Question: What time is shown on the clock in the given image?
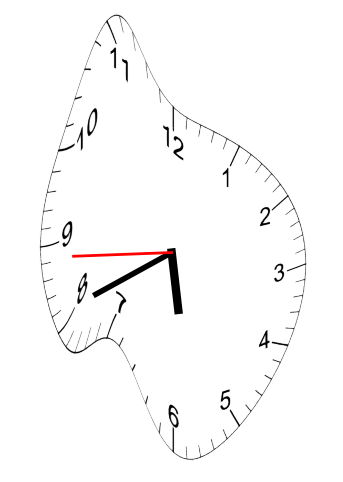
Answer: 05:40:44